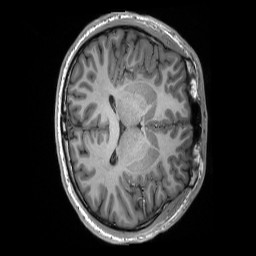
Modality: T1w
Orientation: axial
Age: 20
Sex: male
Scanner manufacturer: siemens
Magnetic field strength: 3 T
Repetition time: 2.3 s
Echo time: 0.00298 s